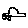
Label: car